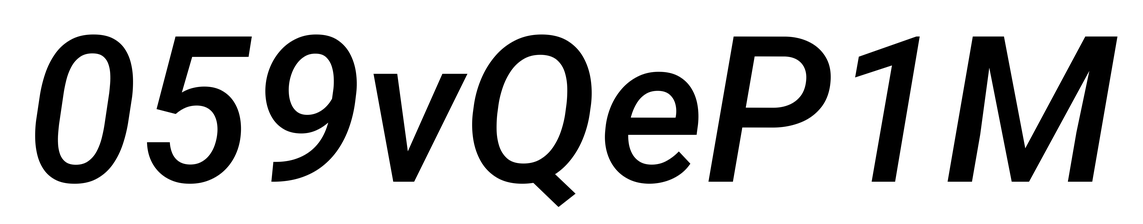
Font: Roboto-Italic_Medium_Italic